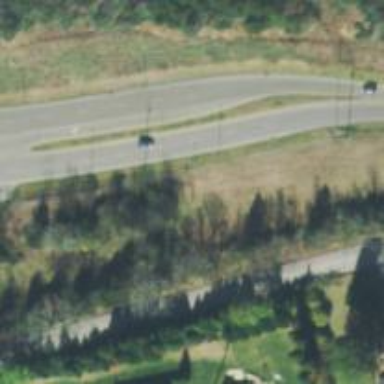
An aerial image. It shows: Secondary road.